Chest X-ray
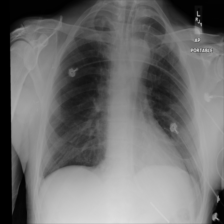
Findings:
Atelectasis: negative
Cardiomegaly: negative
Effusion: negative
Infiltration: negative
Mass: negative
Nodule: negative
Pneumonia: negative
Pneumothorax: negative
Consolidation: negative
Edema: negative
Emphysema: negative
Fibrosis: negative
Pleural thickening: negative
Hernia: negative